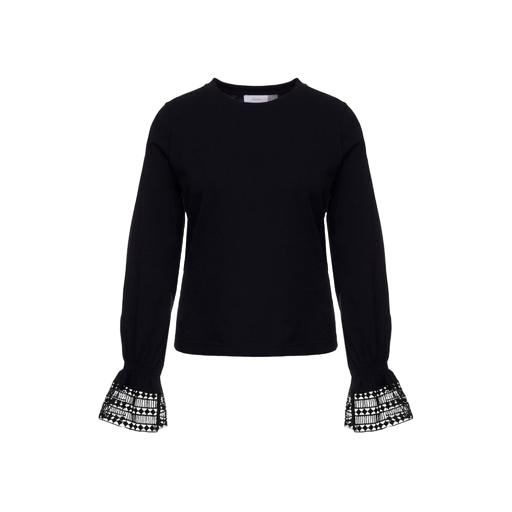
black bell-sleeve top, black chloé lace cuff blouse, black eliza long-sleeved top, white background